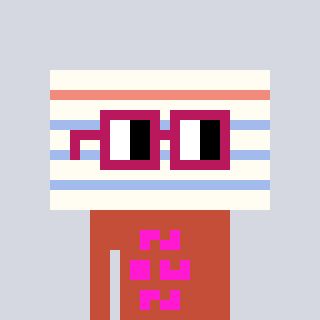
a pixel art character with square dark red glasses, a empty notebook page-shaped head and a rust-colored body on a cool background